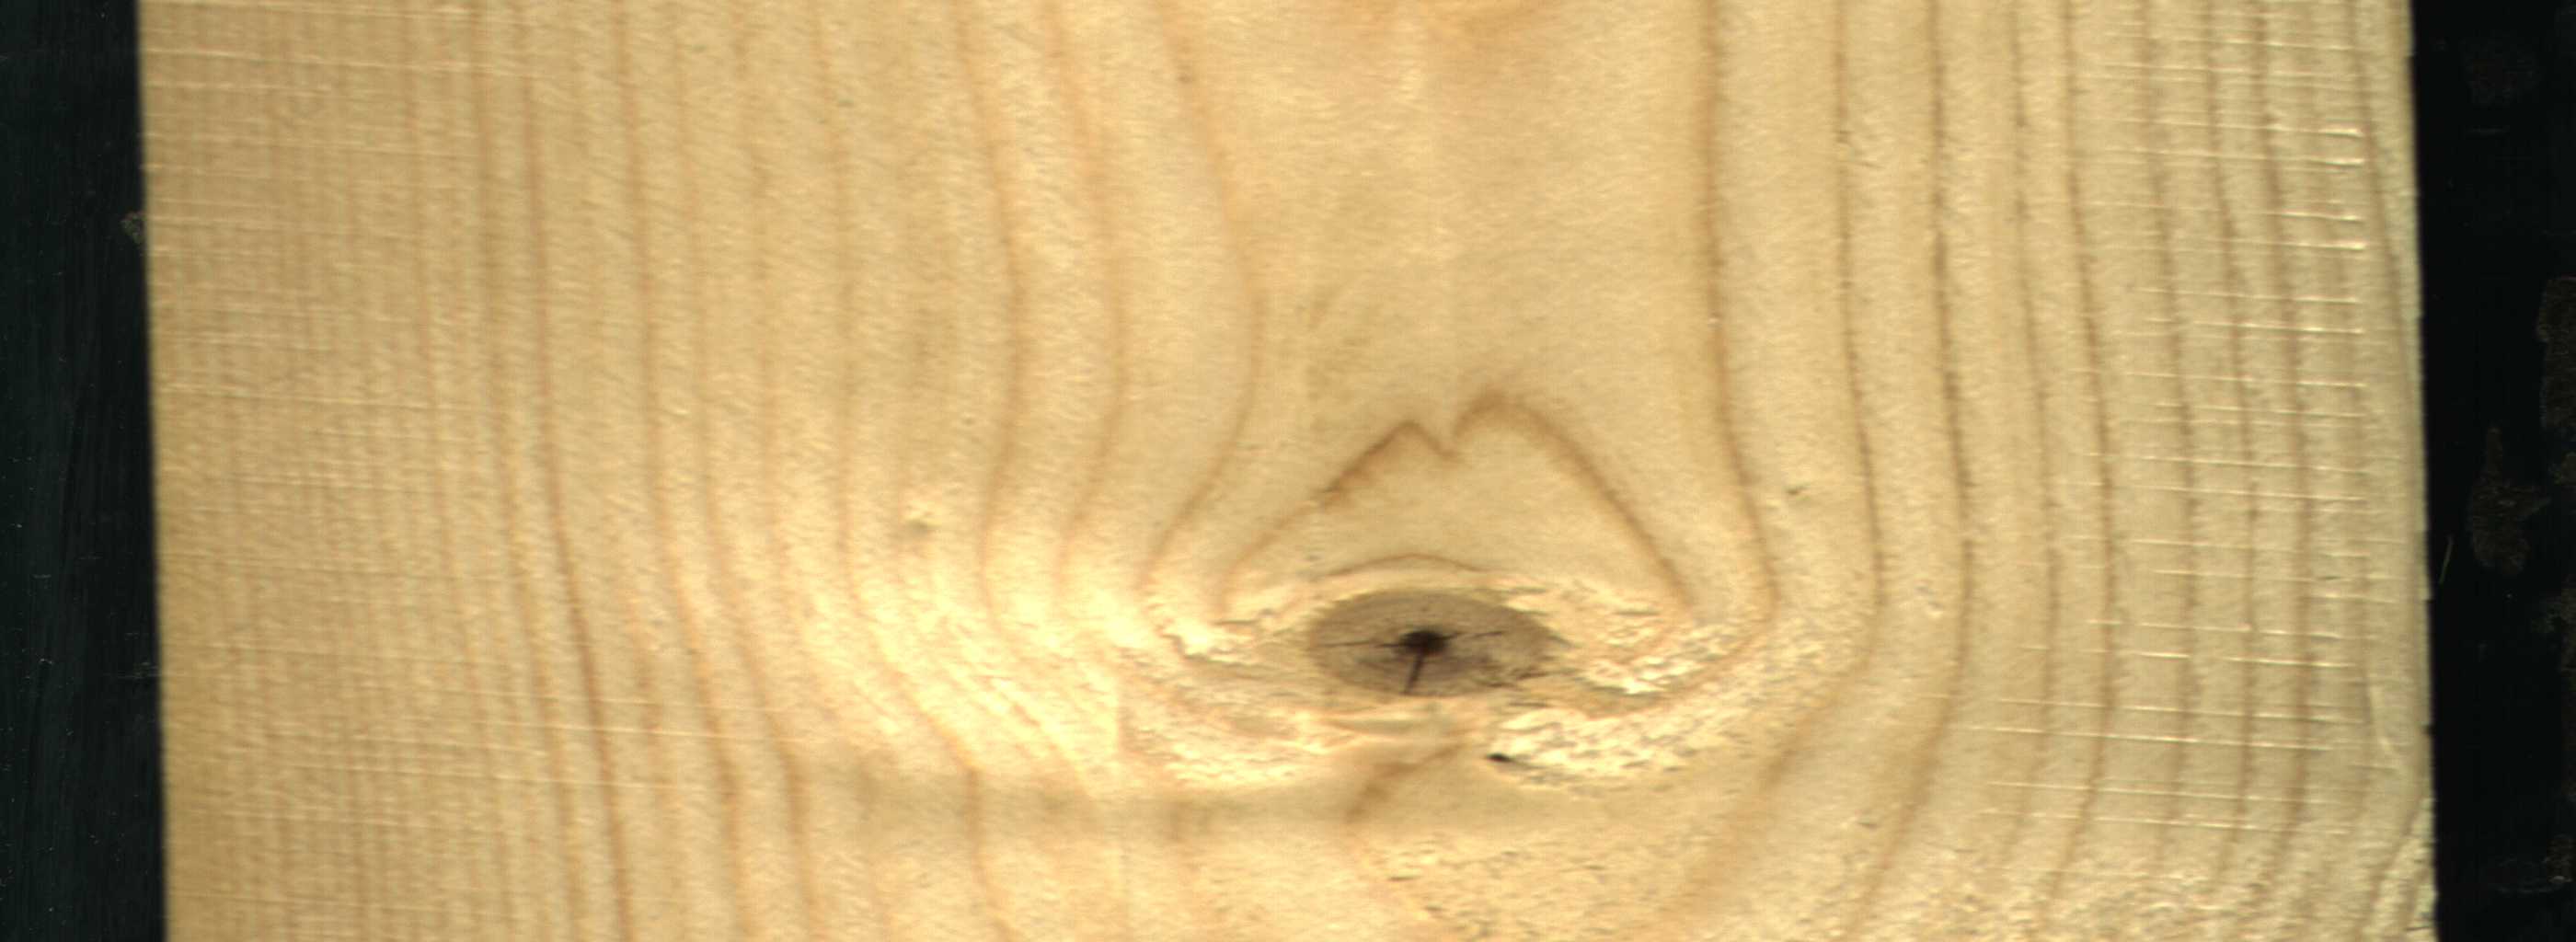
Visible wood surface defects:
knot_with_crack